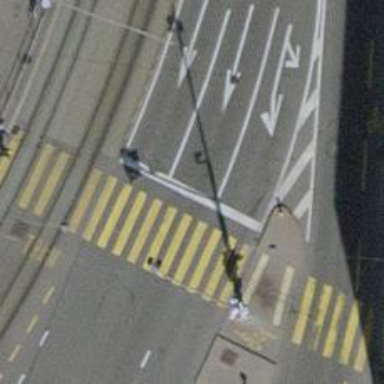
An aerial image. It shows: Road with traffic signals.